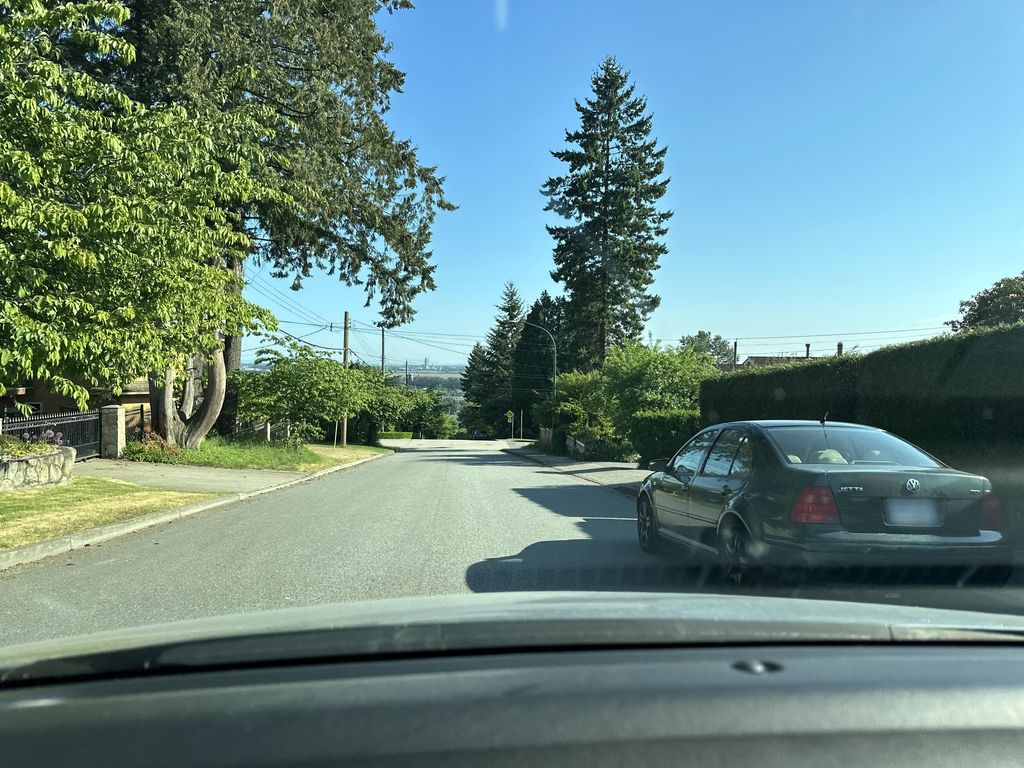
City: vancouver